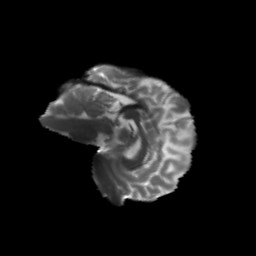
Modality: T2w
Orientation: sagittal
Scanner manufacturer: siemens
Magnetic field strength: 3 T
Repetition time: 4.16 s
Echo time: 0.0806 s